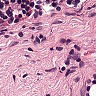
Metastatic tissue present: no